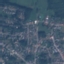
Land use / land cover class: Residential